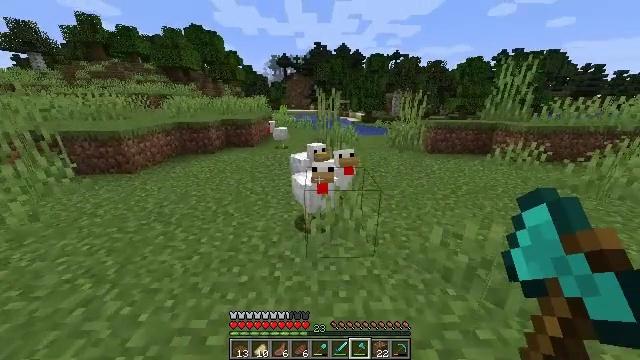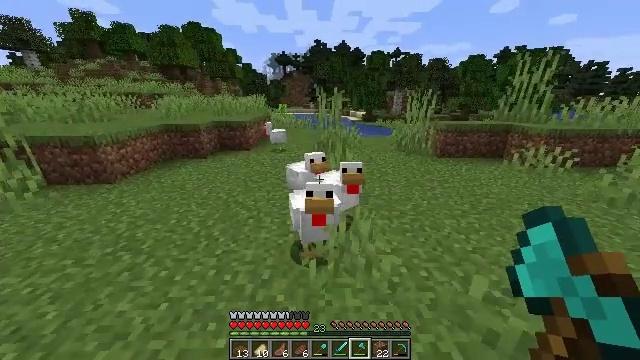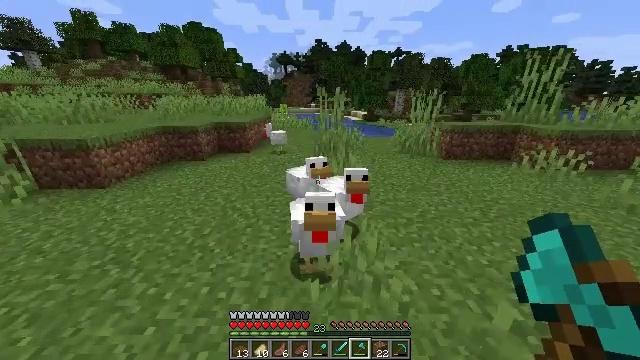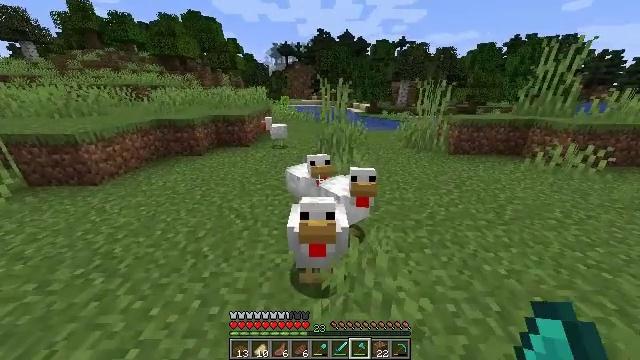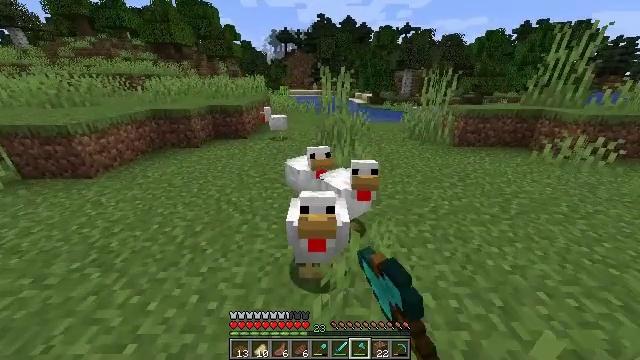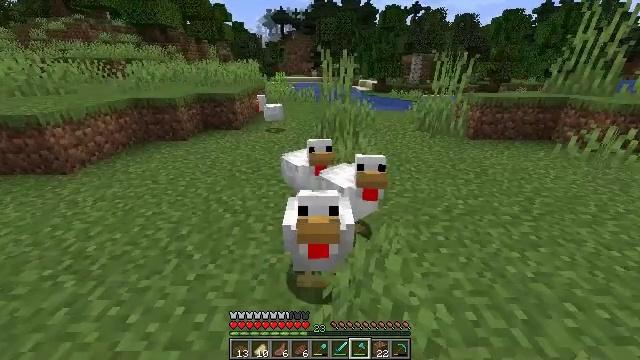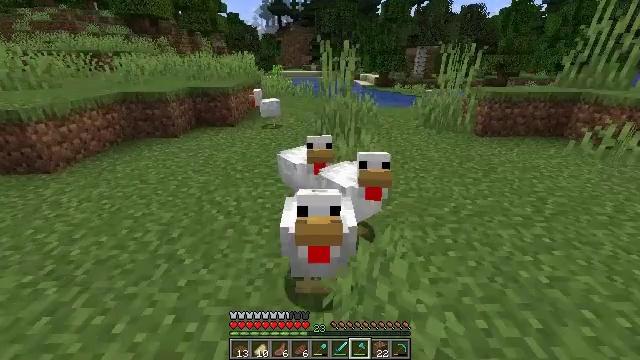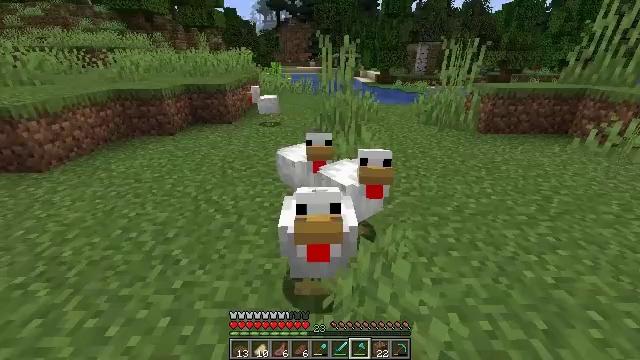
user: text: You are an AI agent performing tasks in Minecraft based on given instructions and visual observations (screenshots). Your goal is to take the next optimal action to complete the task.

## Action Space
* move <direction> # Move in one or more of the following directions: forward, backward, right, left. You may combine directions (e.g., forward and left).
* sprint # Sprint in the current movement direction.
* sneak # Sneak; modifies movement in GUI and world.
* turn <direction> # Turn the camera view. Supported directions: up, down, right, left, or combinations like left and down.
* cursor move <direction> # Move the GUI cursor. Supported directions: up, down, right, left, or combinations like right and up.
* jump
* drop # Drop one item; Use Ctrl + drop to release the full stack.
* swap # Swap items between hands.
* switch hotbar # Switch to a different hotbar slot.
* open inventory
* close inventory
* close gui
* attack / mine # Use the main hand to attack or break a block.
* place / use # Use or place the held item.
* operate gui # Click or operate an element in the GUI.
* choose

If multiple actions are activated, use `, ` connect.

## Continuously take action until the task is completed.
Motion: motion action
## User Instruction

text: Hunt animals.
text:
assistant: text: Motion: move forward
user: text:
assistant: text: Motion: move forward
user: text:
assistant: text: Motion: turn down, attack / mine
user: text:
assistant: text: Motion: turn down, attack / mine
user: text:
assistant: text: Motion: turn down, attack / mine
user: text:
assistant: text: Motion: attack / mine
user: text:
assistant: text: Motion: attack / mine
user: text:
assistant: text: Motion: no_op